Question: I'm having some trouble with PBJVision.
I integrated it into a Swift project and when I'm trying to set the frame of the preview layer, it results in an inconsistent frame:

I have this code:
'''
var _previewLayer: AVCaptureVideoPreviewLayer = PBJVision.sharedInstance().previewLayer
@IBOutlet weak var previewView: UIView! // this is the white view in the back
let bounds = self.previewView.layer.bounds
_previewLayer.videoGravity = AVLayerVideoGravityResizeAspectFill
_previewLayer.bounds = bounds
_previewLayer.position = CGPointMake(CGRectGetMidX(bounds), CGRectGetMidY(bounds))
previewView.layer.addSublayer(_previewLayer)
'''
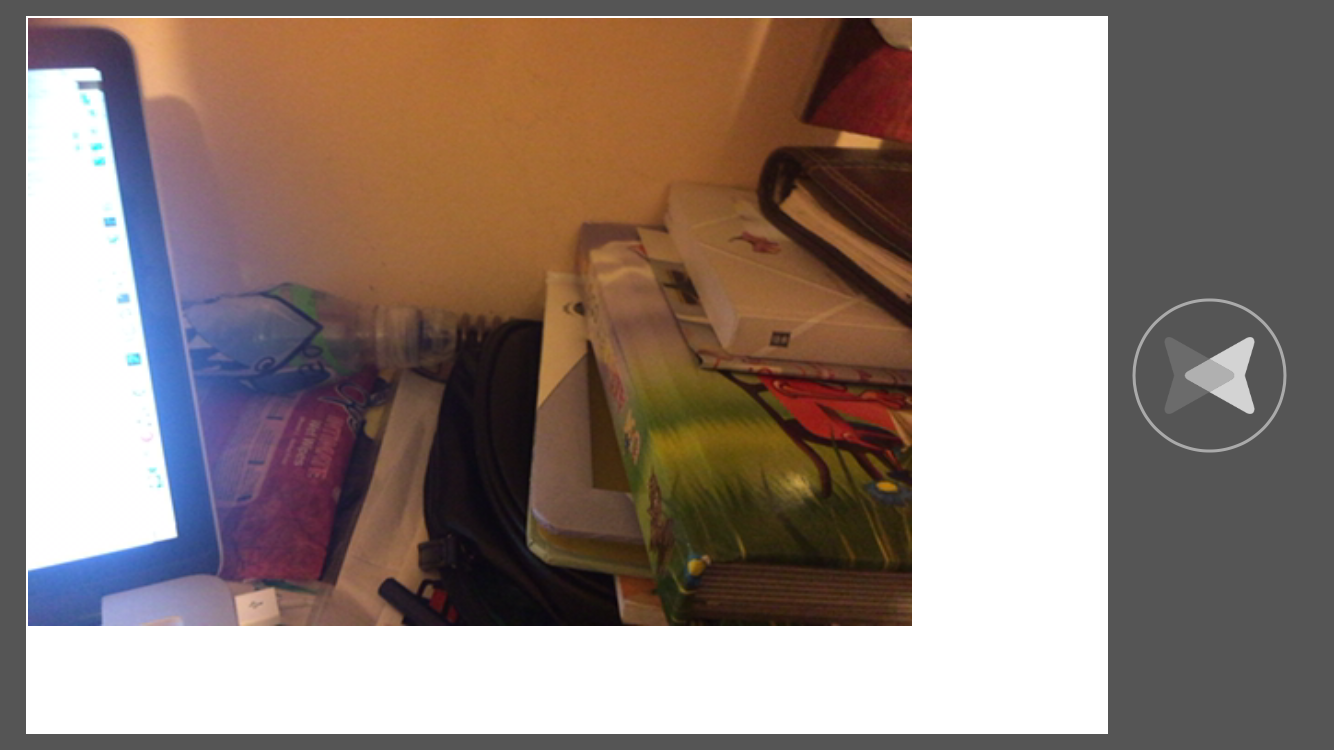
Answer: Have you tried resizing the frame of the '_previewLayer' when the 'previewView' lays out its subviews?
Subclass 'UIView' for your 'previewView', set a property for your 'AVCaptureVideoPreviewLayer', and set its frame to to match your view's bounds:
'''
class PreviewView: UIView {
let previewLayer: AVCaptureVideoPreviewLayer?
override func layoutSubviews() {
self.previewLayer?.frame = self.bounds;
}
}
'''